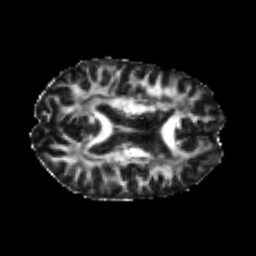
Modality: FA
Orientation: axial
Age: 23
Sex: male
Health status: healthy
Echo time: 0.074 s